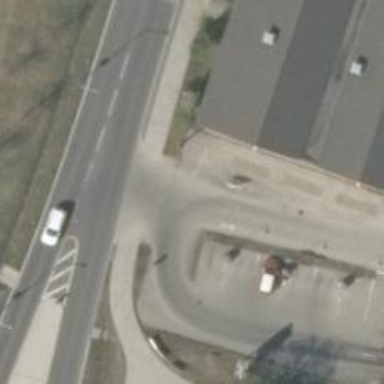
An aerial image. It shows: Uncontrolled road crossing.